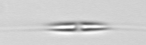
Label: Cylindrotheca